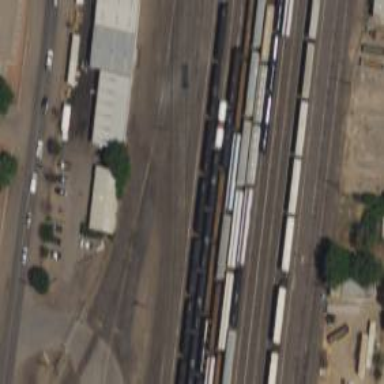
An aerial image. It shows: Railway yard.